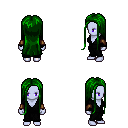
a pixel art fantasy rpg character, female body template, dark elf, purple skin, gray robe, gold greaves, green extra-long hairstyle, cloth bracers, four views (front, back, left, right), 2x2 character sprite sheet, small pixel art, hard edges, no anti-aliasing